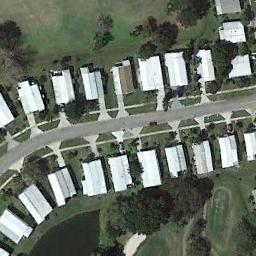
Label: mobile_home_park